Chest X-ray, AP view. Patient: 63 years old, sex M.
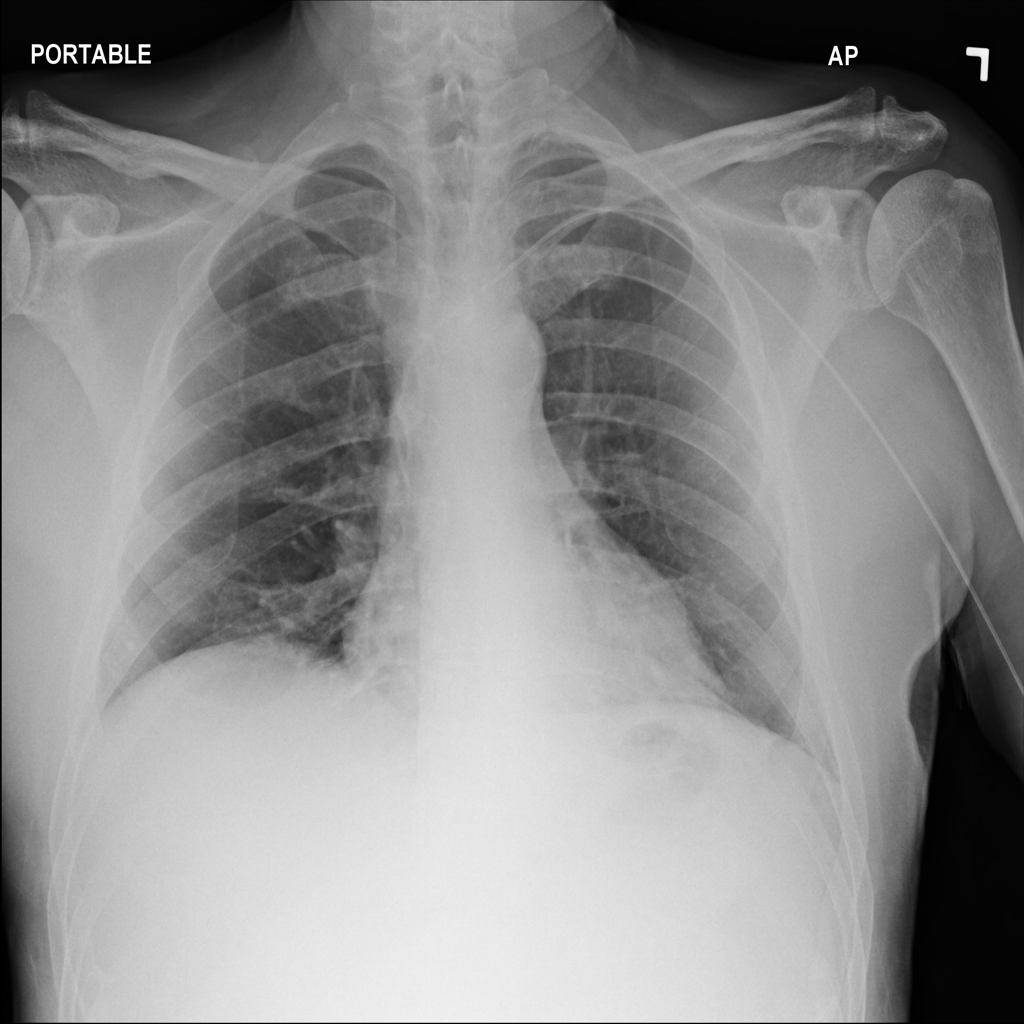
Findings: No Finding